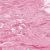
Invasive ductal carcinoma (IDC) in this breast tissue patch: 0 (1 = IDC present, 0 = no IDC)